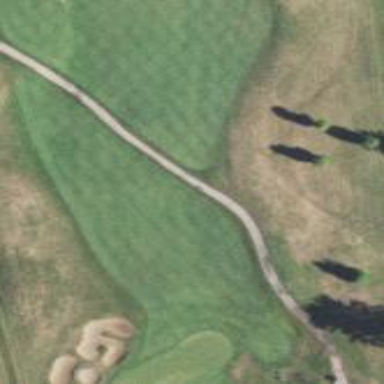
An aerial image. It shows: Golf fairway surrounded by grass.